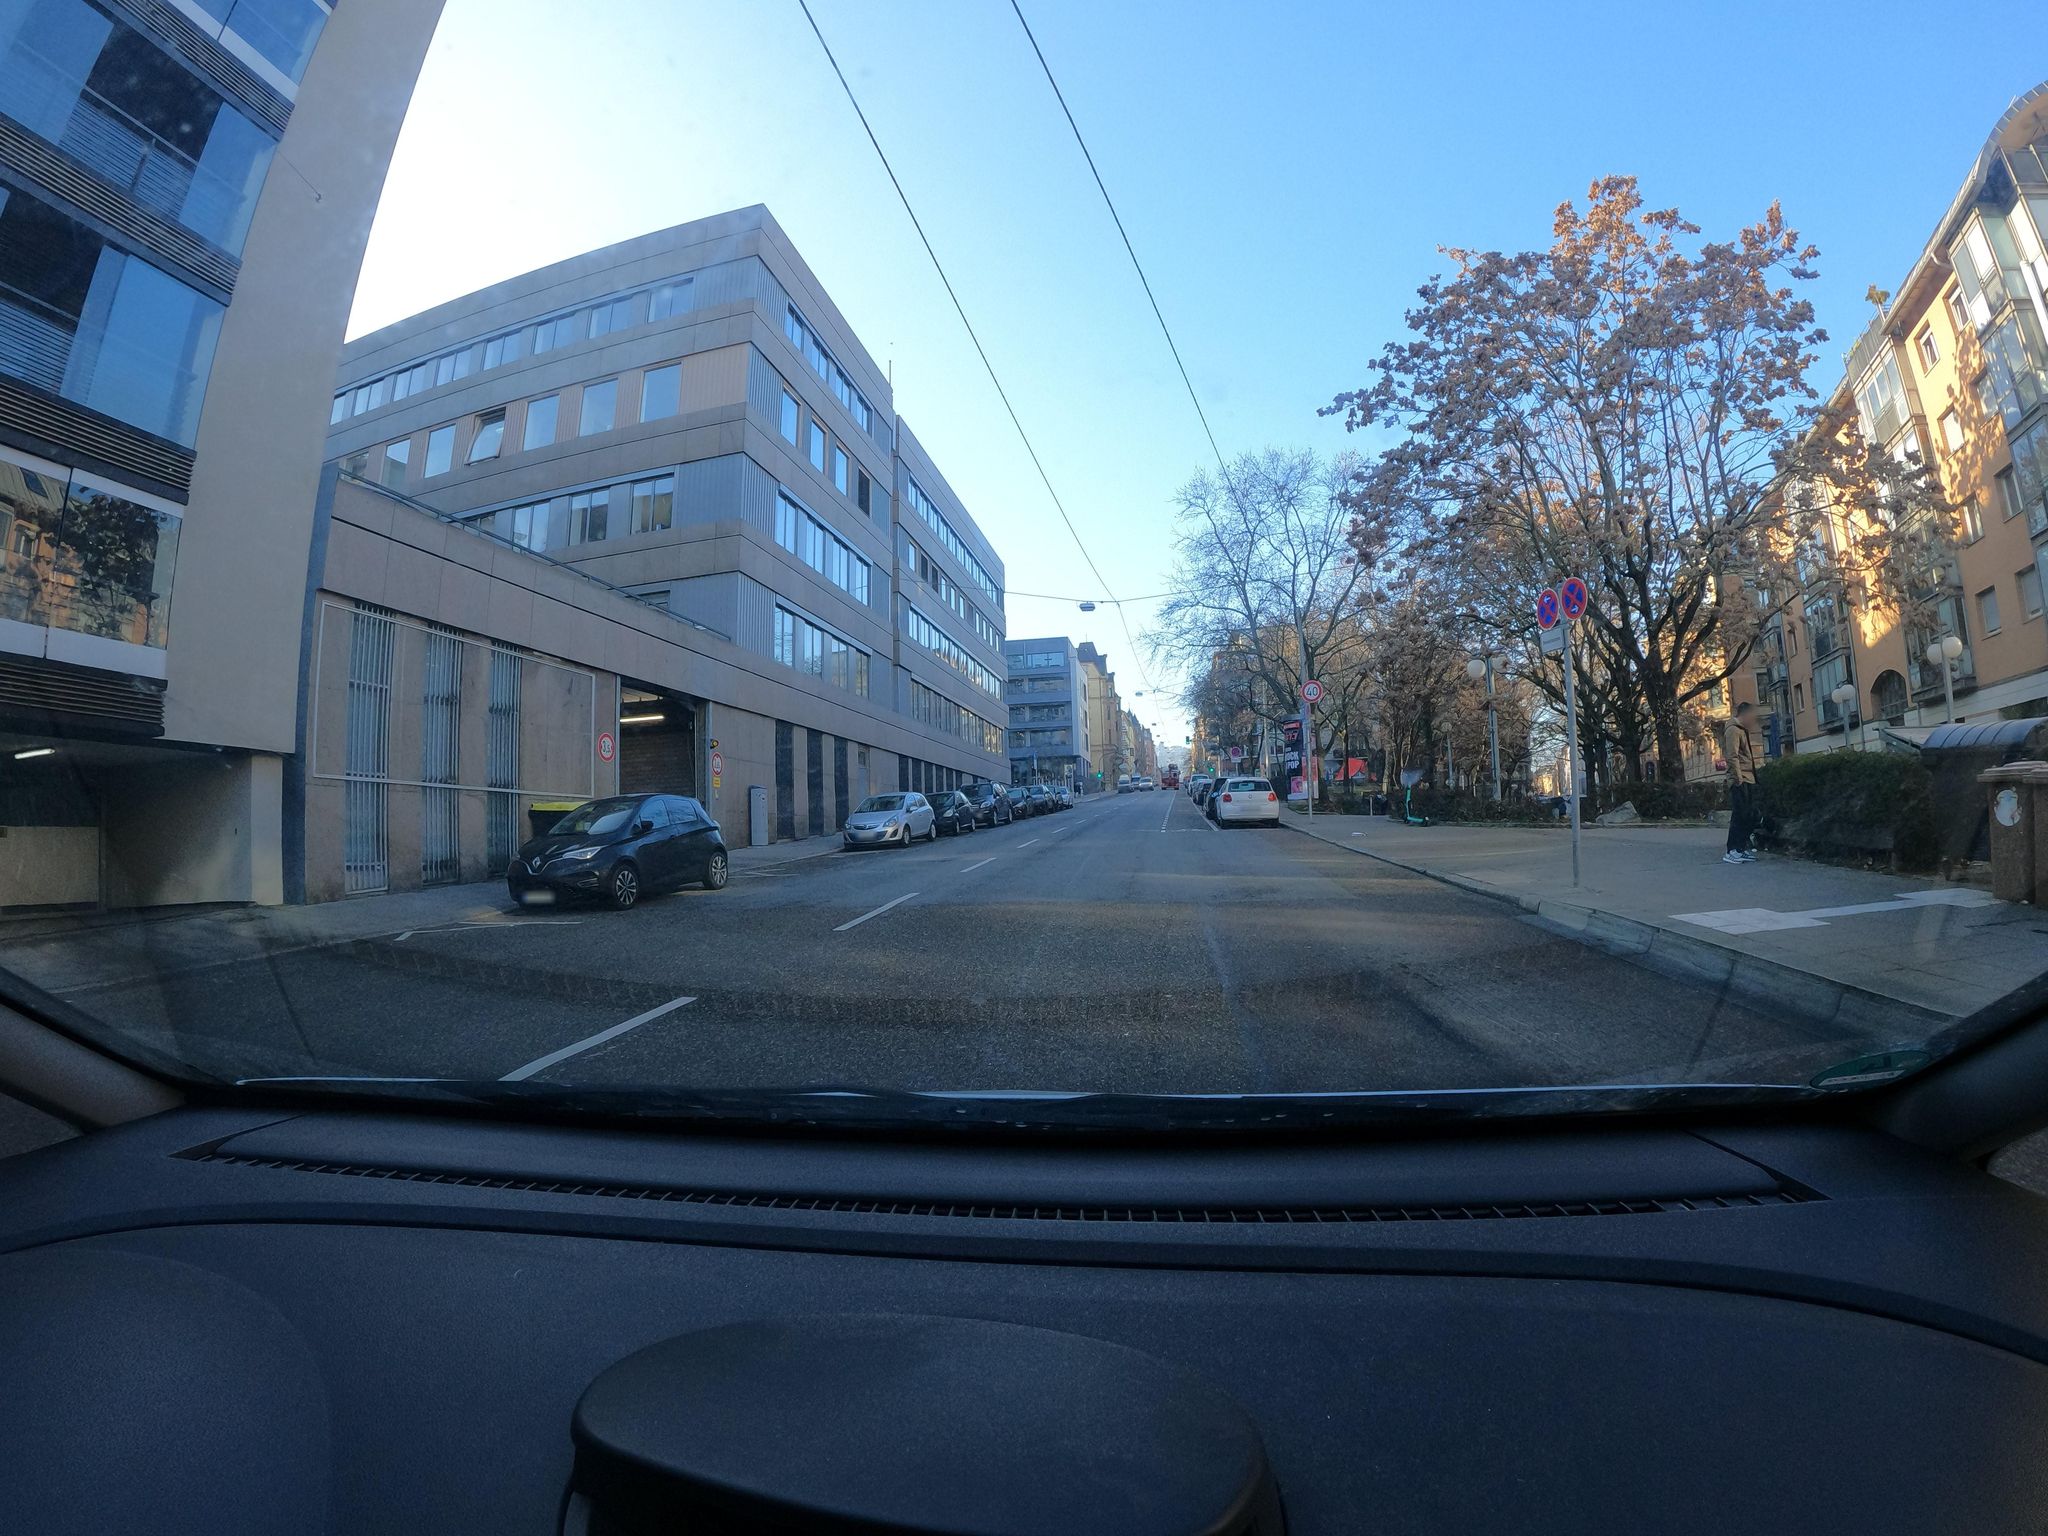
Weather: snowy
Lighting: day
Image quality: good
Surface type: driving surface
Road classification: tertiary
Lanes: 2
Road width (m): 11.5
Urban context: urban centre
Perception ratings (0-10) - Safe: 5.7, Lively: 8.42, Beautiful: 5.3, Boring: 3.44, Depressing: 2.62, Wealthy: 3.58